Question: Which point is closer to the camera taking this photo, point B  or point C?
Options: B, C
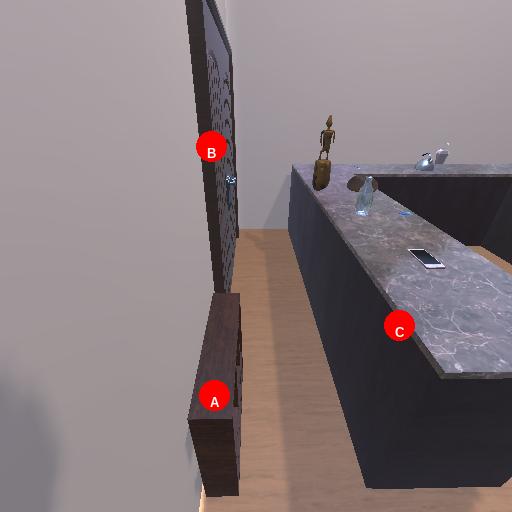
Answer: B